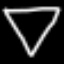
Label: diamond